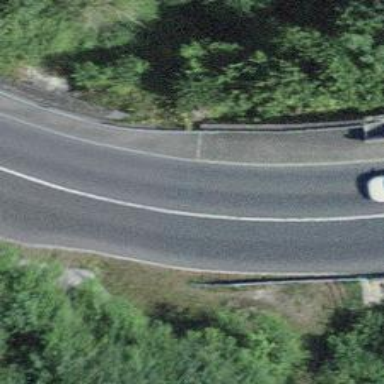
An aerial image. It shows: Kerb barrier.